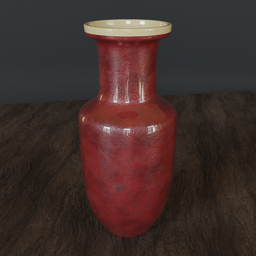
Label: decoration